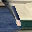
Label: 1